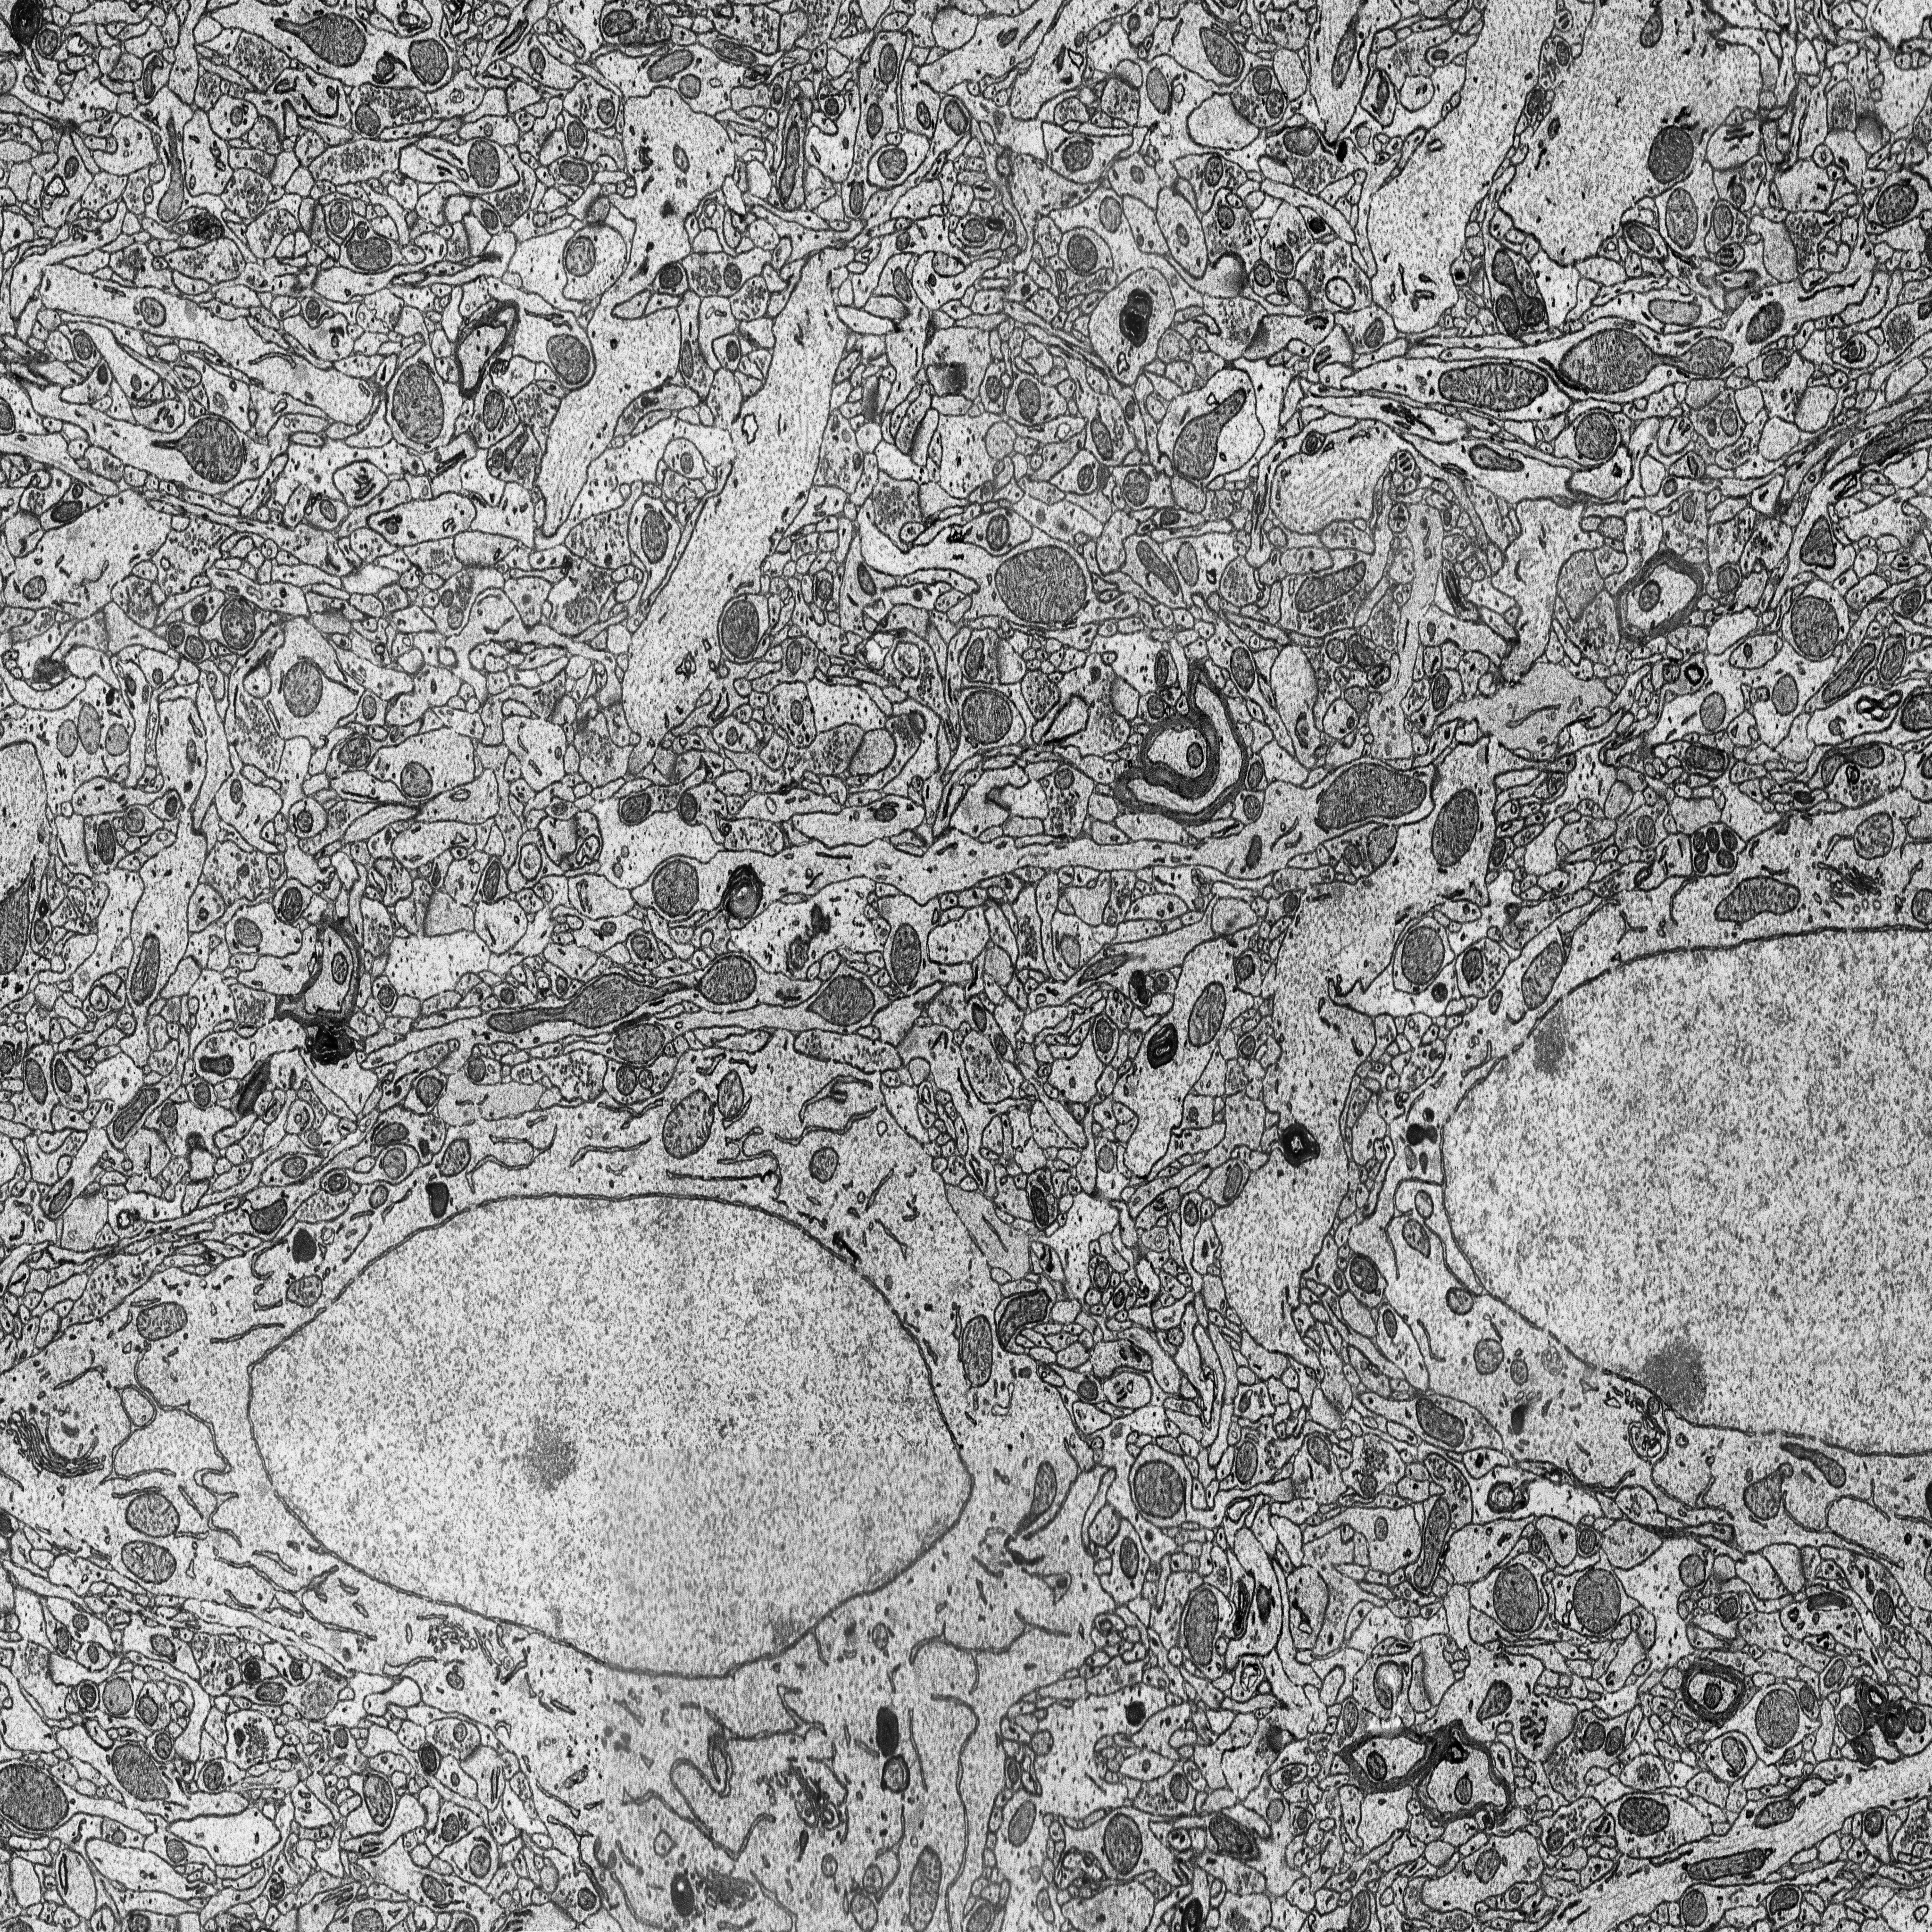
Electron microscopy slice of rat cortex tissue
Slice depth (z): 262
Mitochondria instances in slice: 395